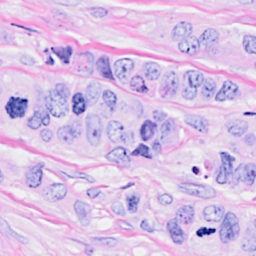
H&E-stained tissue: Breast